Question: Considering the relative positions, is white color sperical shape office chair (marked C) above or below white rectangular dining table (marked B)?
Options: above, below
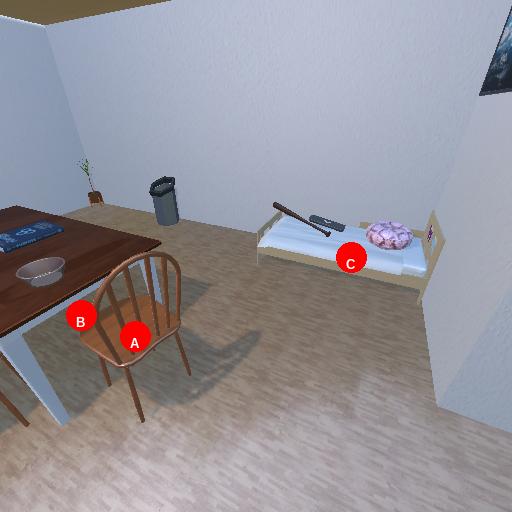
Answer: above